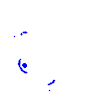
Particle: electron